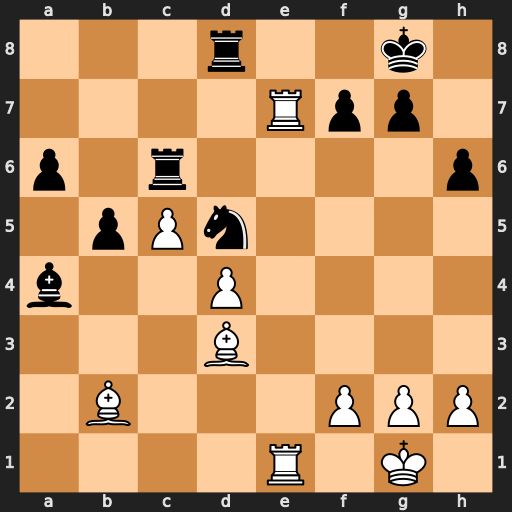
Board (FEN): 3r2k1/4Rpp1/p1r4p/1pPn4/b2P4/3B4/1B3PPP/4R1K1
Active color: w
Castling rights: -
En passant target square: -
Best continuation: Re8+ Rxe8 Rxe8#